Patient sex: M
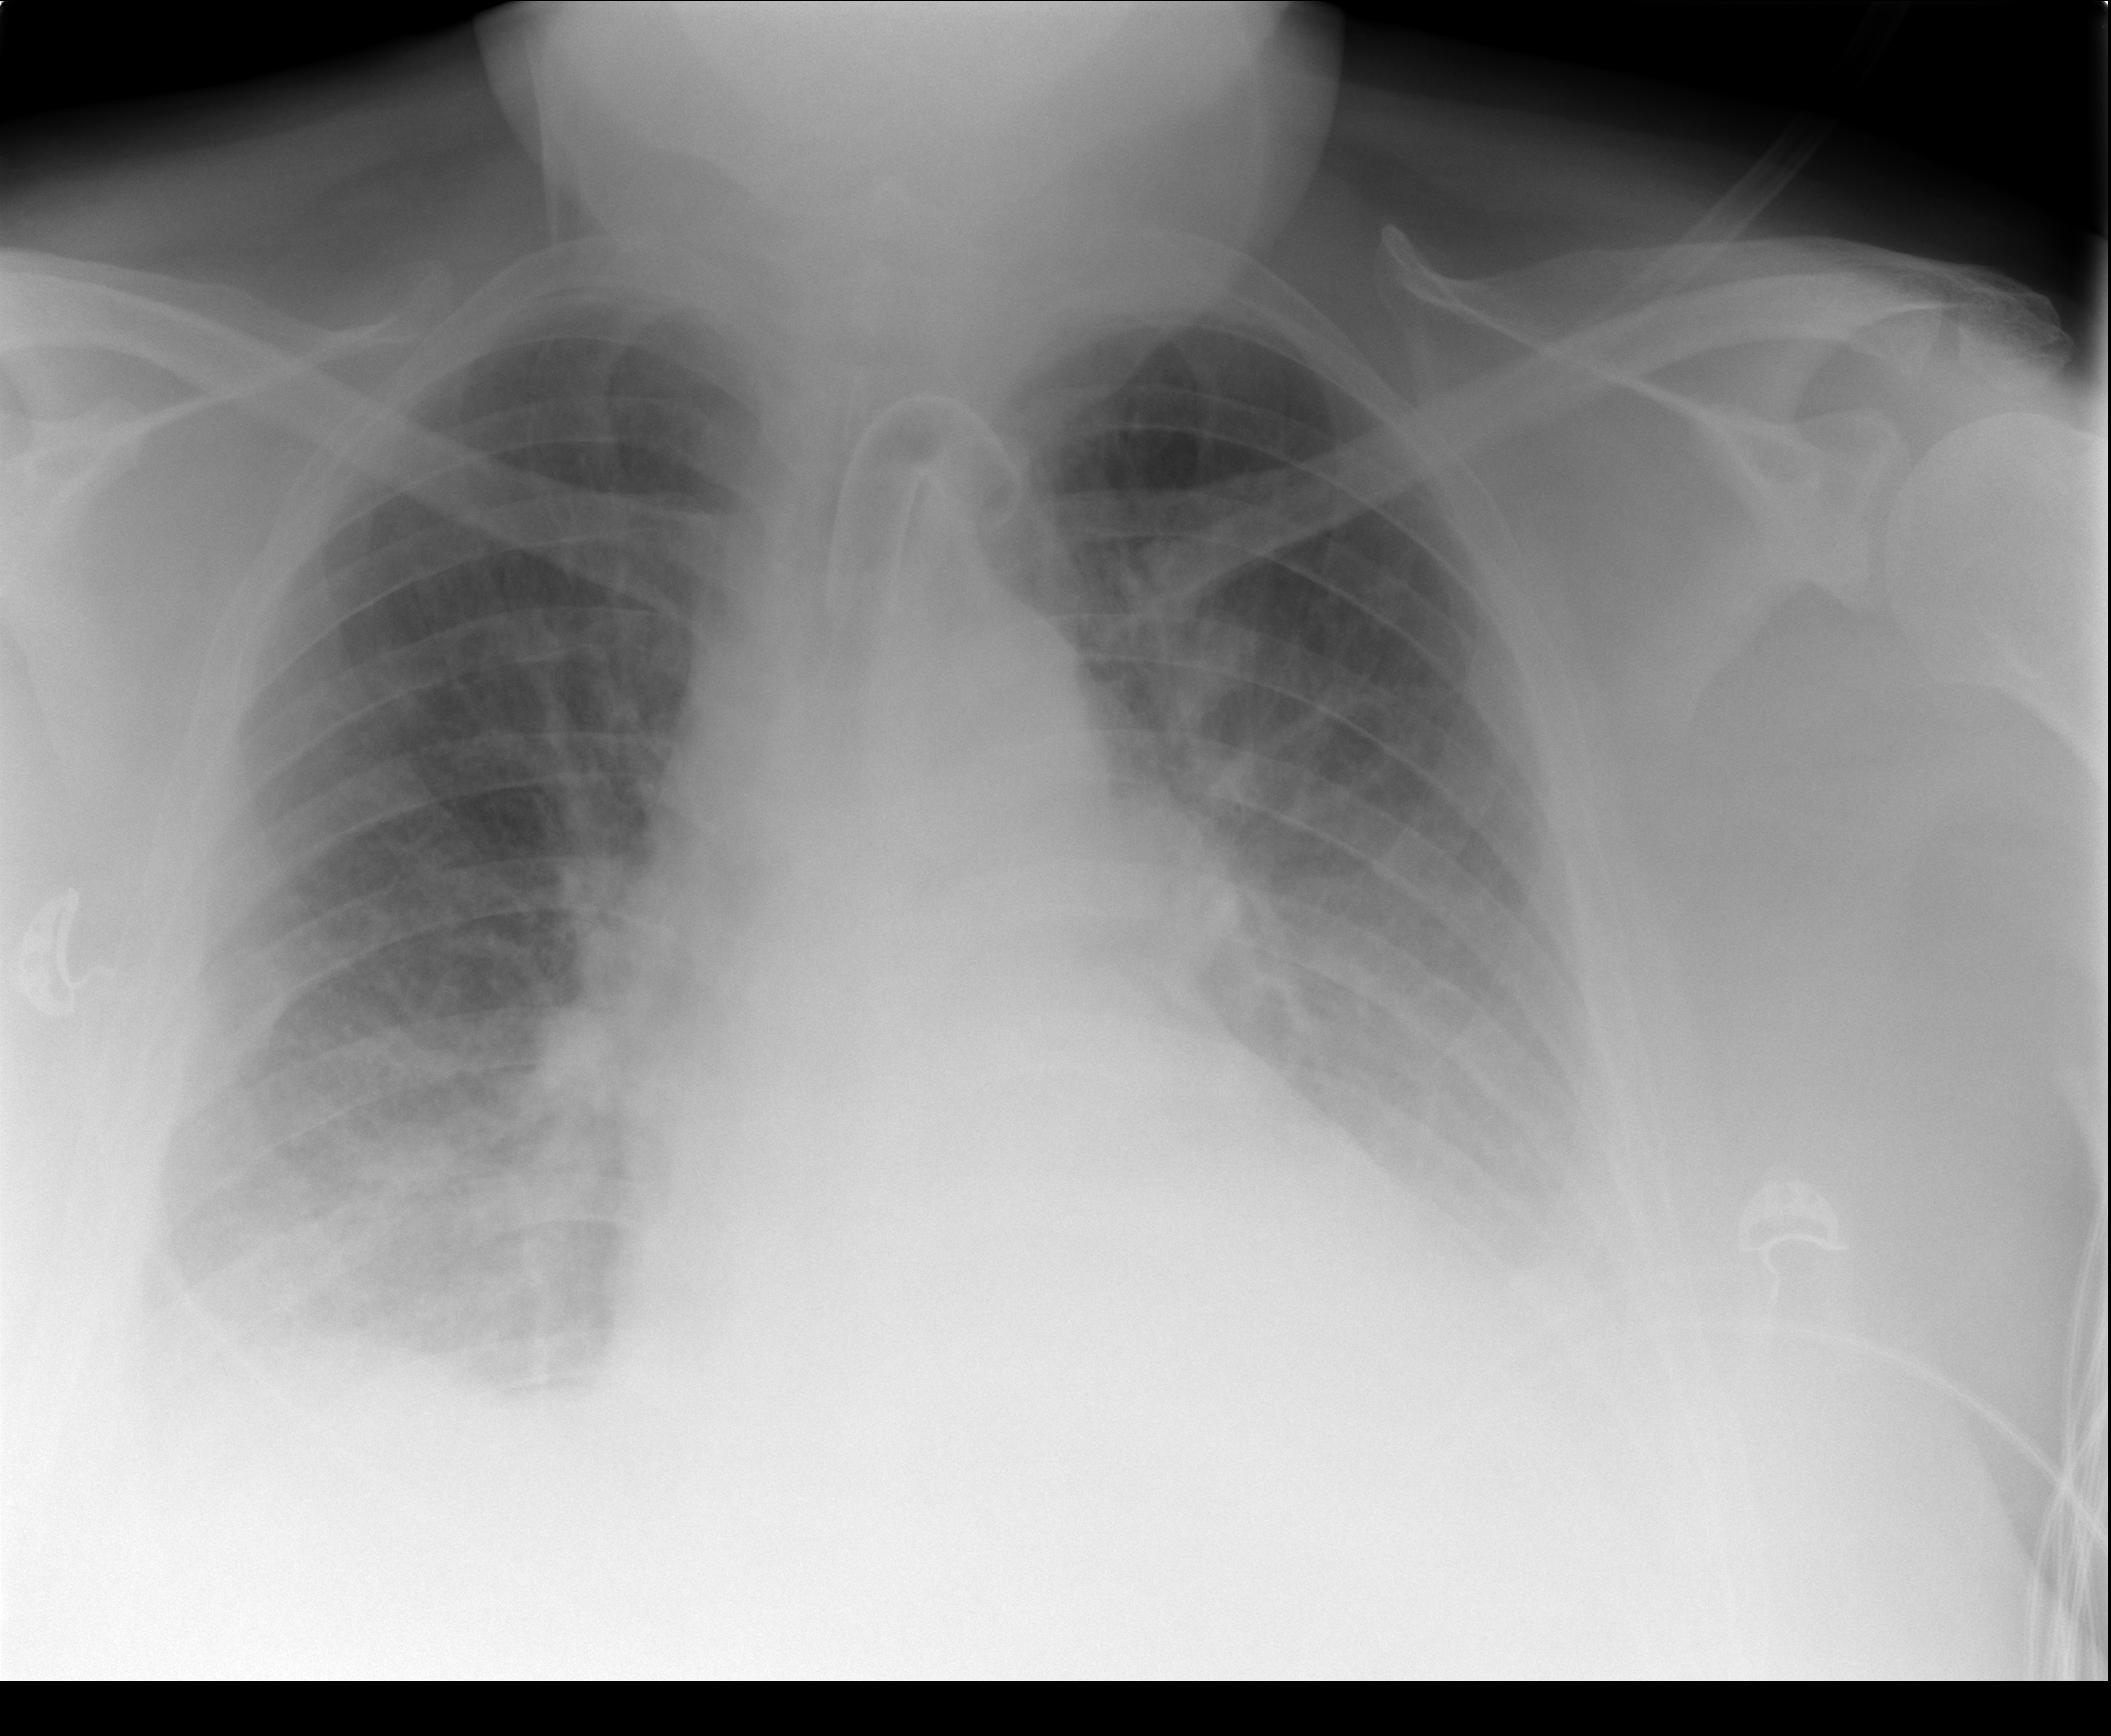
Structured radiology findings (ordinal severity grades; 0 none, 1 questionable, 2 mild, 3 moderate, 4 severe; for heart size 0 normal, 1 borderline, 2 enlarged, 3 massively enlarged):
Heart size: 2
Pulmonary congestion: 2
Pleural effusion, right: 2
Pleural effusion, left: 2
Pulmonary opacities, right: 2
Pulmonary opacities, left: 0
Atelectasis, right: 2
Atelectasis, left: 2